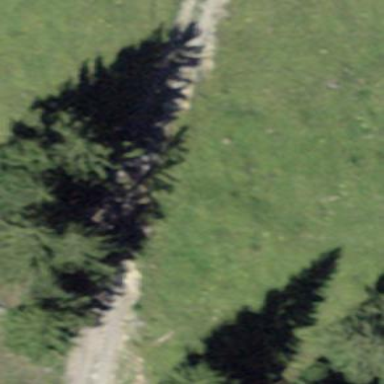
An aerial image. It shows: Forest area.